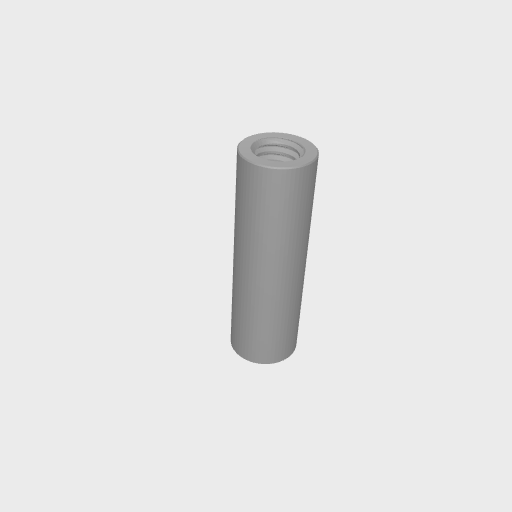
Part: Standoff6OD19